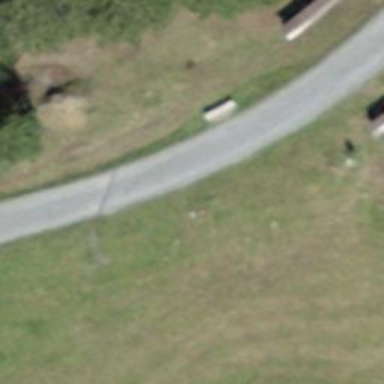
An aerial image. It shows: Bench for seating.